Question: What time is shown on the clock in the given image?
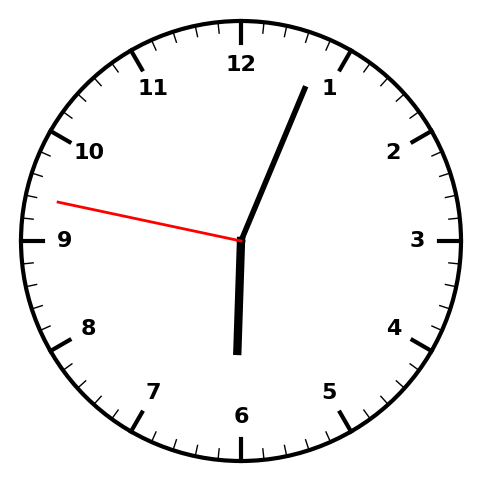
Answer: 06:03:47